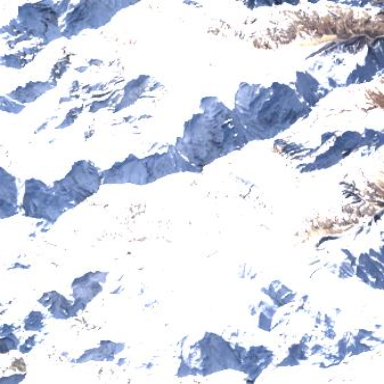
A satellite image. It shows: Stunning view of glacier.